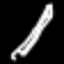
Label: pencil